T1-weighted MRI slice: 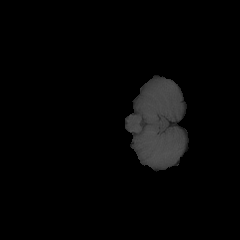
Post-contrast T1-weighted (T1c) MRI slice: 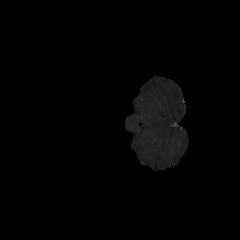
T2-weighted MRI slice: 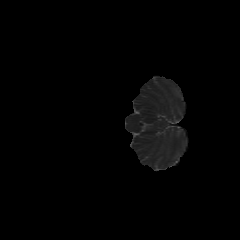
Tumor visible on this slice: no